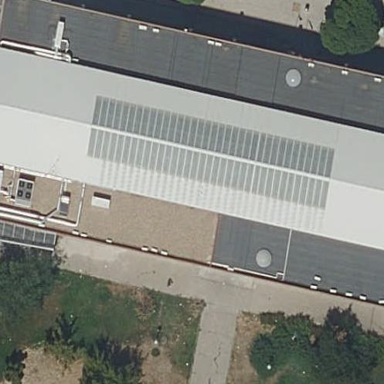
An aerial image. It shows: Community centre building.